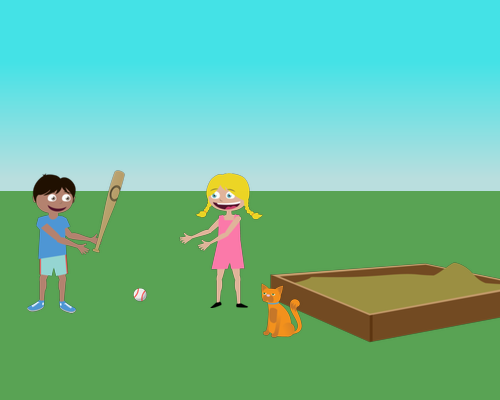
medium box far right in center grass mount on right and a meduim cat is beside the box facing left then girl on the right of the cat hands out happy and then a dude far left happy holding a bat and then a baseball is between them and dude hands out